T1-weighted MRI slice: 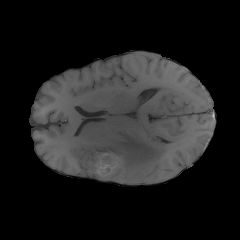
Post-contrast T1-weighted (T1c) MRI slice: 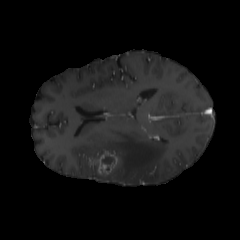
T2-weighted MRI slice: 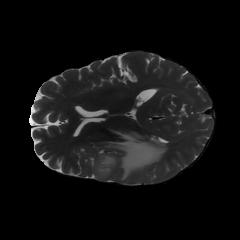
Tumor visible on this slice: yes